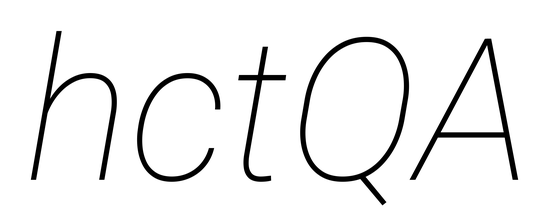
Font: Roboto-Italic_Thin_Italic